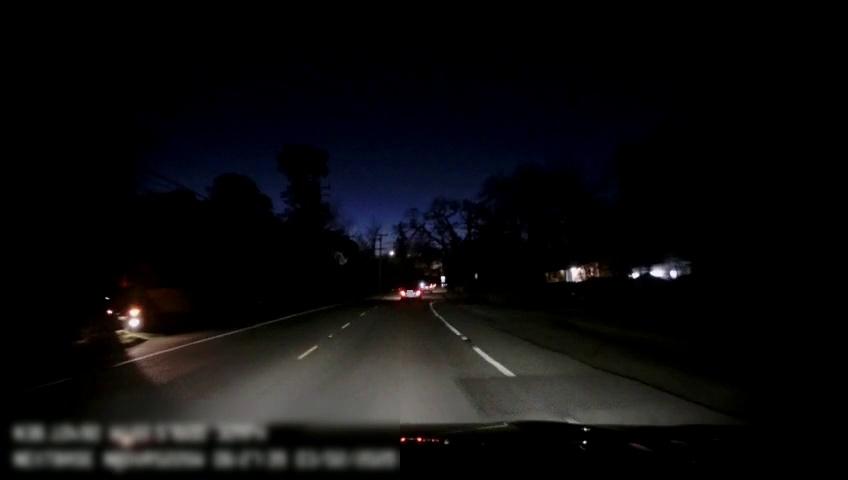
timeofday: Night
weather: Cloudy
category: Drivable Space
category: Vehicles | Car
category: Vehicles | SUV
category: Lanes | Current Lane
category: Lanes | Current Lane
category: Lanes | Opposite Lane